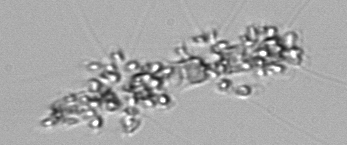
Label: Chaetoceros_didymus_TAG_external_flagellate